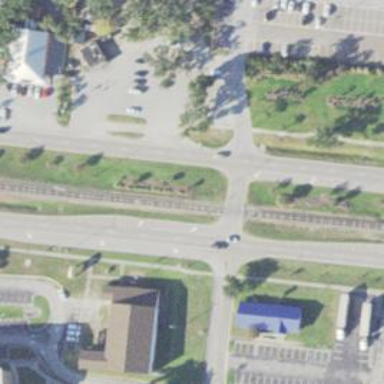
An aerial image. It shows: Level crossing along the railway.